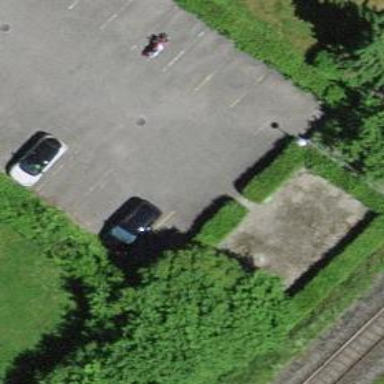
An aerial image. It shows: Parking aisle designated as service road.